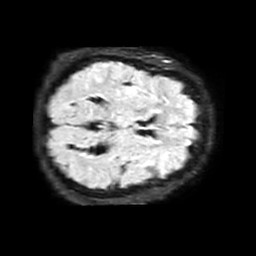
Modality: FLAIR
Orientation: axial
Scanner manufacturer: philips
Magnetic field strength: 1.5 T
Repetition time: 6 s
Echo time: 0.09309 s